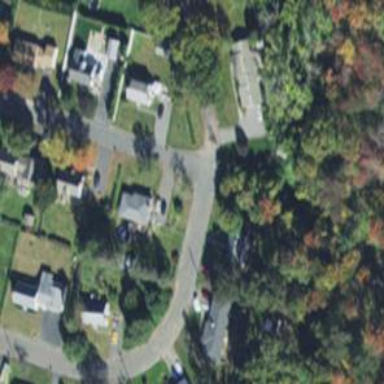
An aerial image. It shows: Residential road.